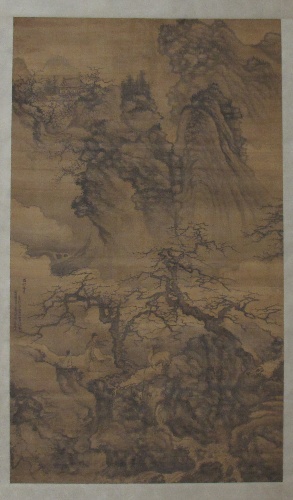
Artist: Xie Shichen
Artist bio: Chinese, 1487–ca. 1567
Date: dated 1548
Object type: Hanging scroll
Classification: Paintings
Medium: Hanging scroll; ink and color on silk
Culture: China
Period: Ming dynasty (1368–1644)
Dimensions: Image: 71 7/8 x 41 7/8 in. (182.6 x 106.4 cm)
Department: Asian Art
Credit line: Bequest of Katherine S. Dreier, 1952
Accession year: 1952
Repository: Metropolitan Museum of Art, New York, NY